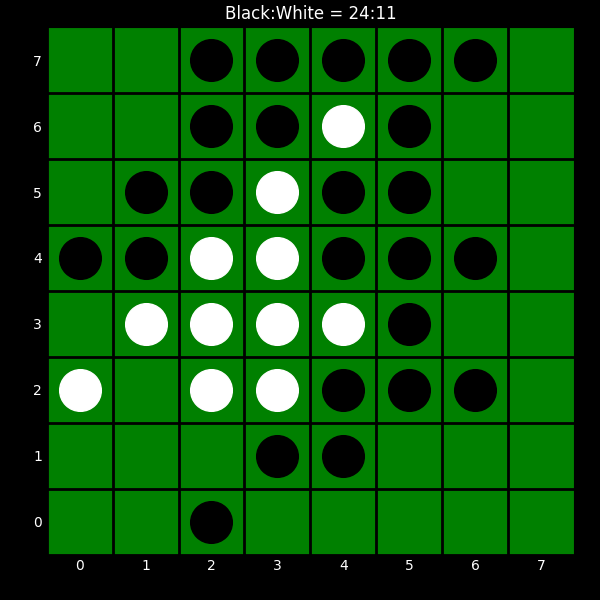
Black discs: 24
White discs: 11